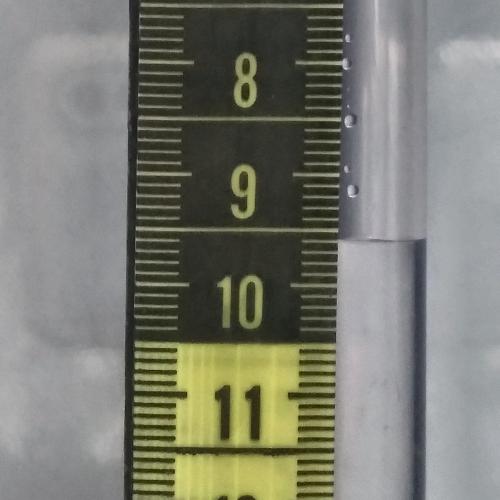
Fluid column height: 9.6 cm